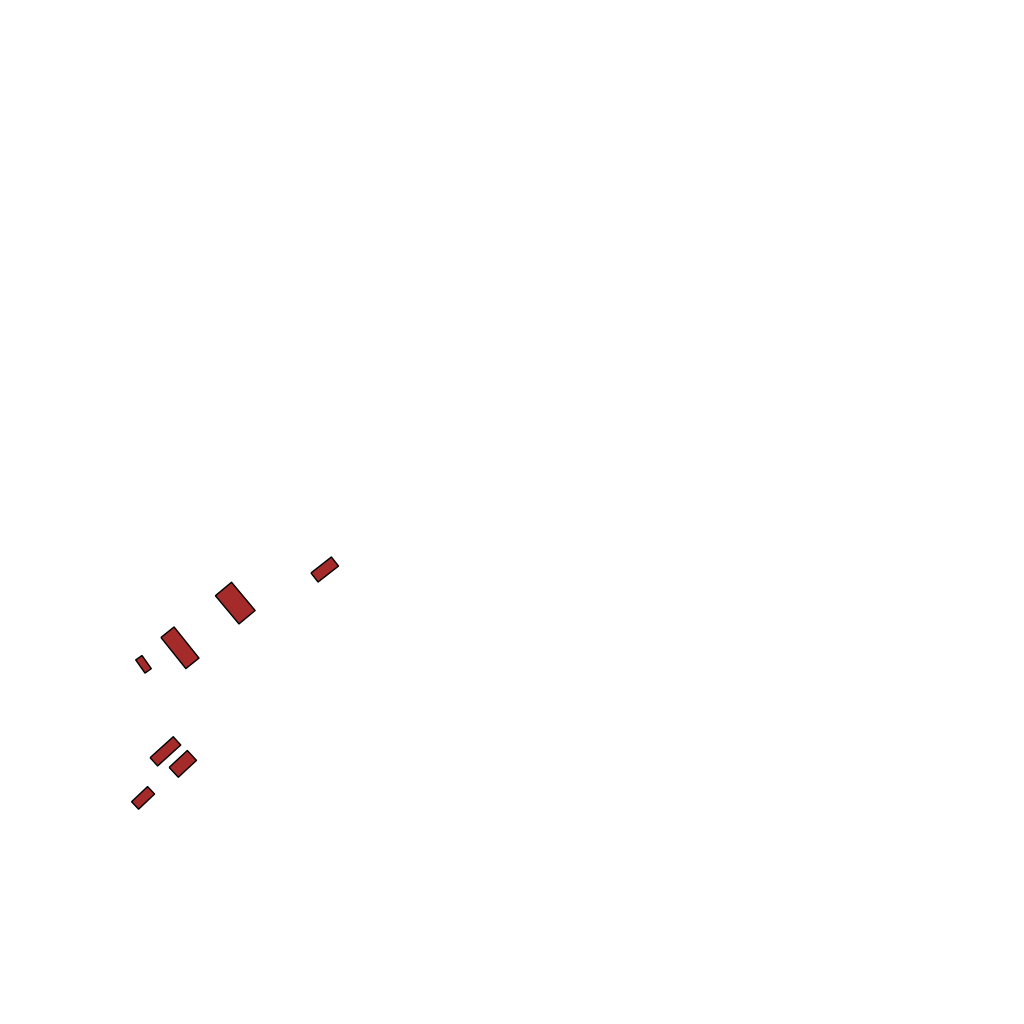
Tags: overhead vector_map, agriculture, recreation, residential, special, individual_rise, density_1, Facility, 1.0 km²